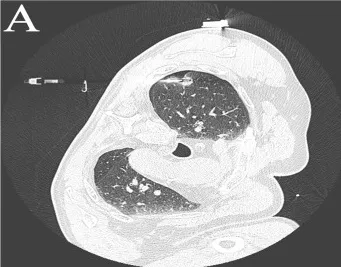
Representative Images in Laser Ablation Process. (A-C) Representative images of fiber optic positioning within tumor tissue during the ablation process.
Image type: radiology (ct)